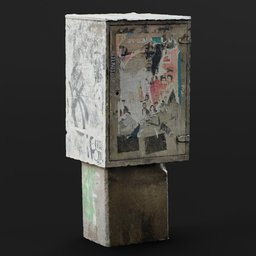
Label: electronics